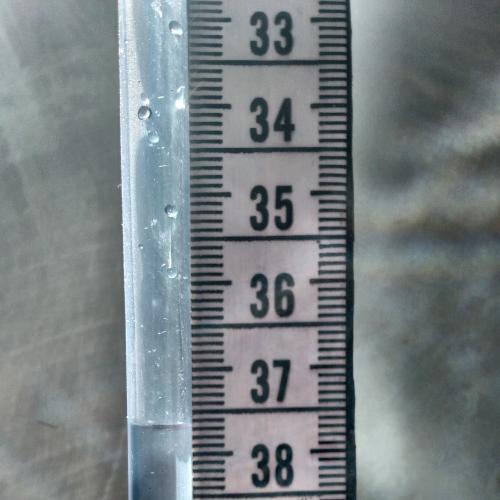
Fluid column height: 37.7 cm